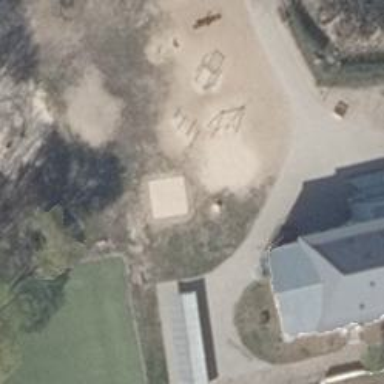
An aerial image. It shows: Playground featuring climbing frame.